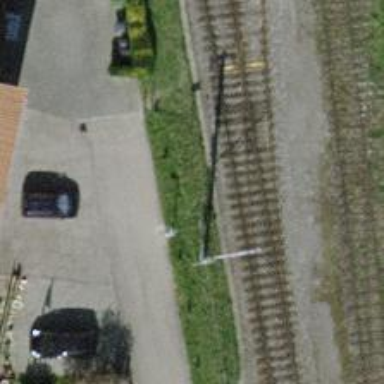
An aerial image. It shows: Single railway track with electrified contact line.